Question: I'm implementing app with face book login. i need to access user "public profile" and as well as "email id" also. Here email id is must. i am able to login but after enter login details it shows review page, in that review page it shows "Edit info you provide" button, here i am facing issue. i have 2 doubts here 1) is it possible to disable "edit info you provide" option (or) 2) is it possible to disable user interaction for email field like public profile. my code is below.
'''
- (void)viewDidLoad
{
[super viewDidLoad];
// Do any additional setup after loading the view, typically from a nib.
[self toggleHiddenState:YES];
self.lblLoginStatus.text = @"";
self.loginButton.delegate = self;
self.loginButton.readPermissions = @[@"public_profile",@"email"];
}
#pragma mark - Private method implementation
-(void)toggleHiddenState:(BOOL)shouldHide{
self.lblUsername.hidden = shouldHide;
self.lblEmail.hidden = shouldHide;
self.profilePicture.hidden = shouldHide;
}
#pragma mark - FBLoginView Delegate method implementation
-(void)loginViewShowingLoggedInUser:(FBLoginView *)loginView{
self.lblLoginStatus.text = @"You are logged in.";
[self toggleHiddenState:NO];
}
-(void)loginViewFetchedUserInfo:(FBLoginView *)loginView user:(id<FBGraphUser>)user{
NSLog(@"%@", user);
self.profilePicture.profileID = user.id;
self.lblUsername.text = user.name;
self.lblEmail.text = [user objectForKey:@"email"];
}
-(void)loginViewShowingLoggedOutUser:(FBLoginView *)loginView{
self.lblLoginStatus.text = @"You are logged out";
[self toggleHiddenState:YES];
}
-(void)loginView:(FBLoginView *)loginView handleError:(NSError *)error{
NSLog(@"%@", [error localizedDescription]);
}
'''

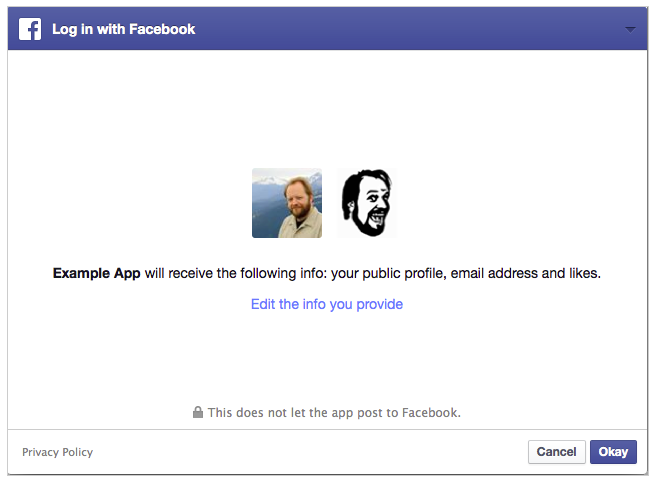
Answer: As far as I read from the documentation in developers.facebook.com for the first and second doubt the answer is No. The user can revoke permission even after he gave permission initially, it is a security feature added from facebook. What you can do is check what permission is granted to you with:
'''
[FBRequestConnection startWithGraphPath:@"/me/permissions" completionHandler:^(FBRequestConnection *connection, id result, NSError *error) {
__block NSString *alertText;
__block NSString *alertTitle;
if (!error){
// Walk the list of permissions looking to see if email has been granted
NSArray *permissions = (NSArray *)[result data];
BOOL emailPermission = FALSE;
for (NSDictionary *perm in permissions) {
if ([[perm objectForKey:@"permission"] isEqualToString:@"email"] &&
[[perm objectForKey:@"status"] isEqualToString:@"granted"]) {
emailPermission = TRUE;
NSLog(@"email granted.");
break;
}
}
'''